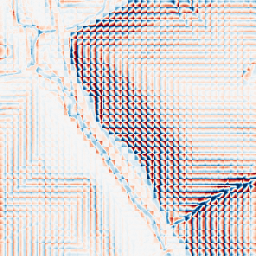
Category: wavelet
Decomposition family: wavelet_dwt
Decomposition parameters: wavelet: haar
level: 3
Upsampling method: cubic_catmull_rom
Upsampling parameters: scale: 4
Upsampling scale: 4